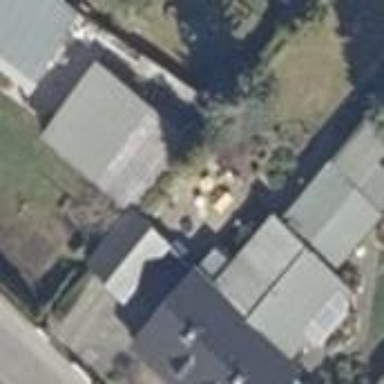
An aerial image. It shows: Semidetached house with gabled roof.